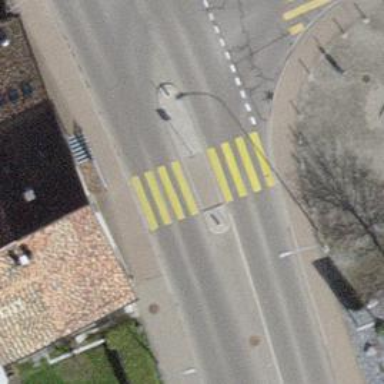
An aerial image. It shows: Kerb barrier.